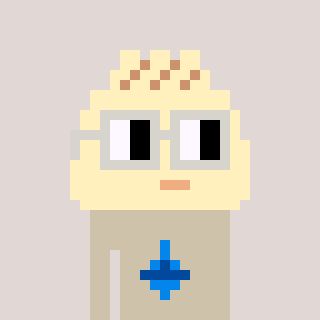
a pixel art character with square light gray glasses, a porkbao-shaped head and a bege-colored body on a warm background